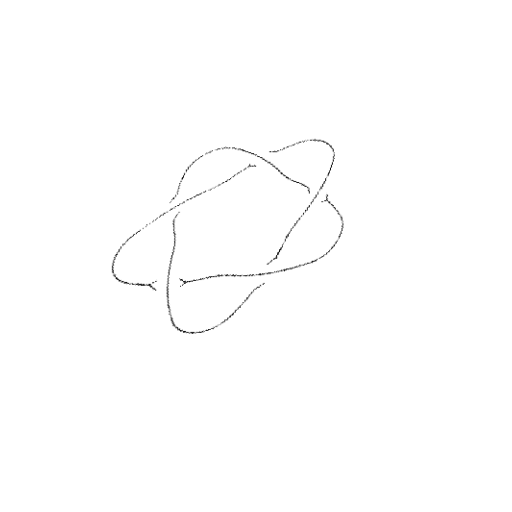
Crossing number: 5